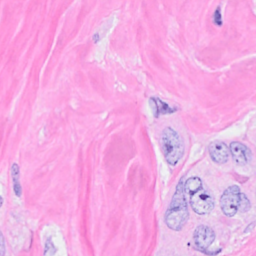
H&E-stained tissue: Breast